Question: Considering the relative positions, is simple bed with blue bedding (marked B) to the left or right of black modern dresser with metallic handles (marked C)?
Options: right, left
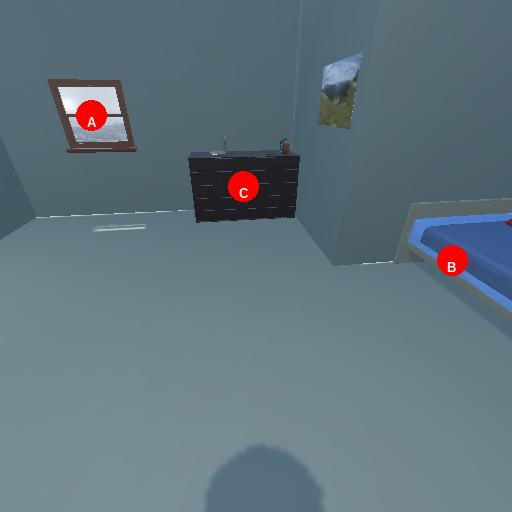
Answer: right